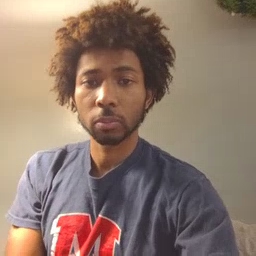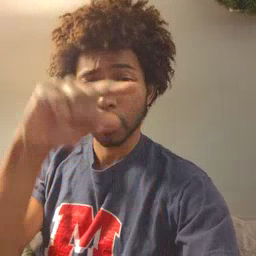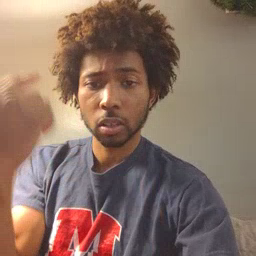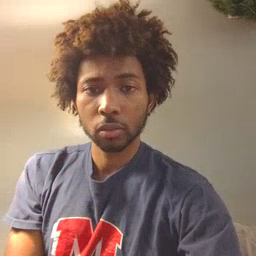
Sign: black